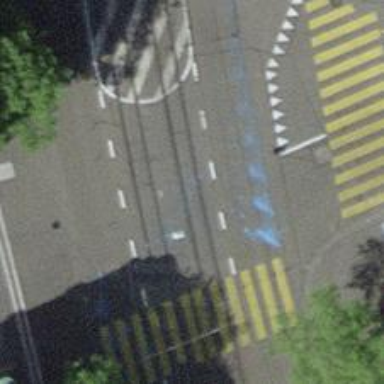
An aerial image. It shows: Tram level crossing on the railway.